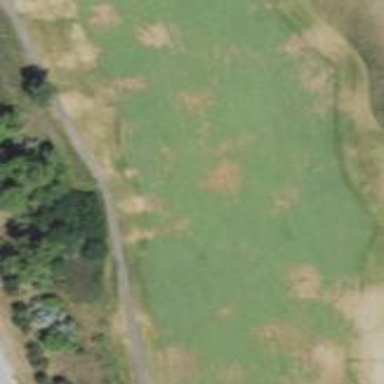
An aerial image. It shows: Golf fairway surrounded by grass.